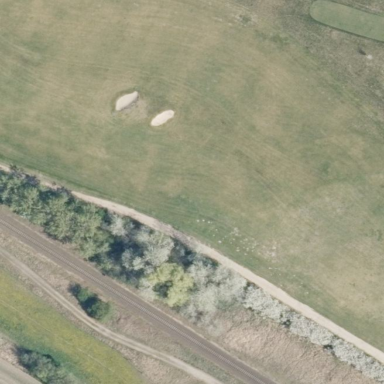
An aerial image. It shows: Golf fairway in the image.